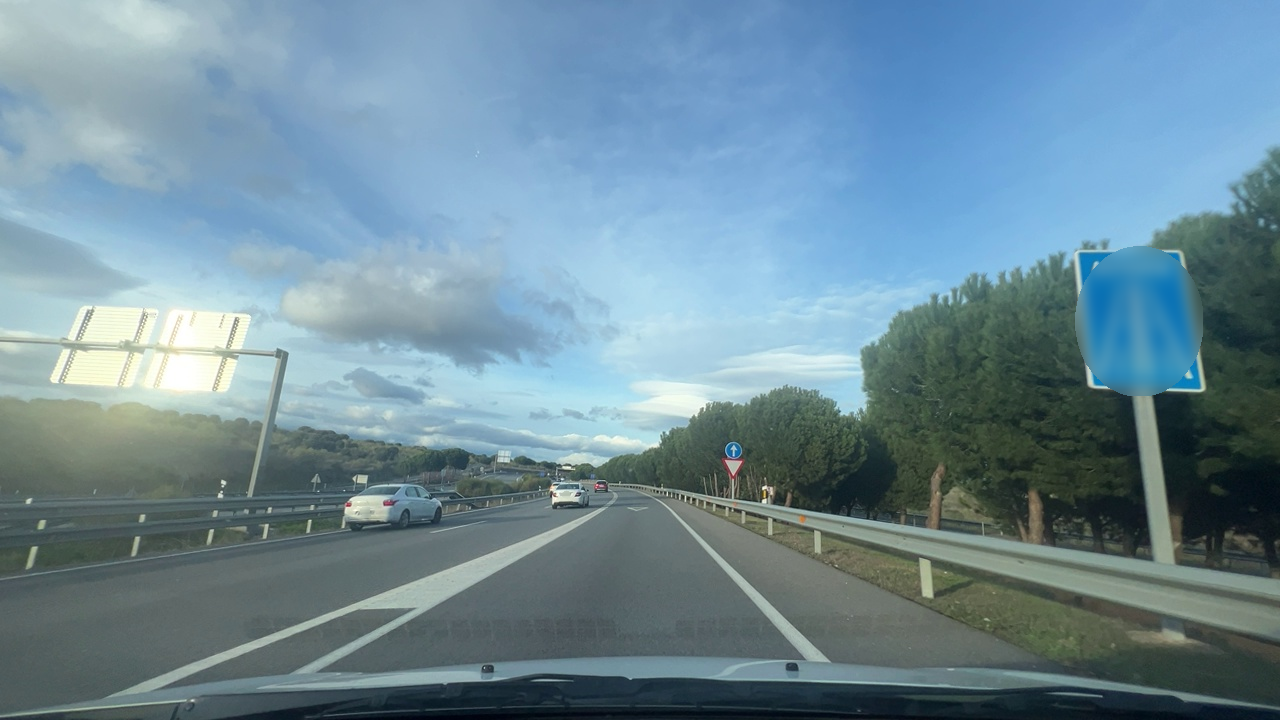
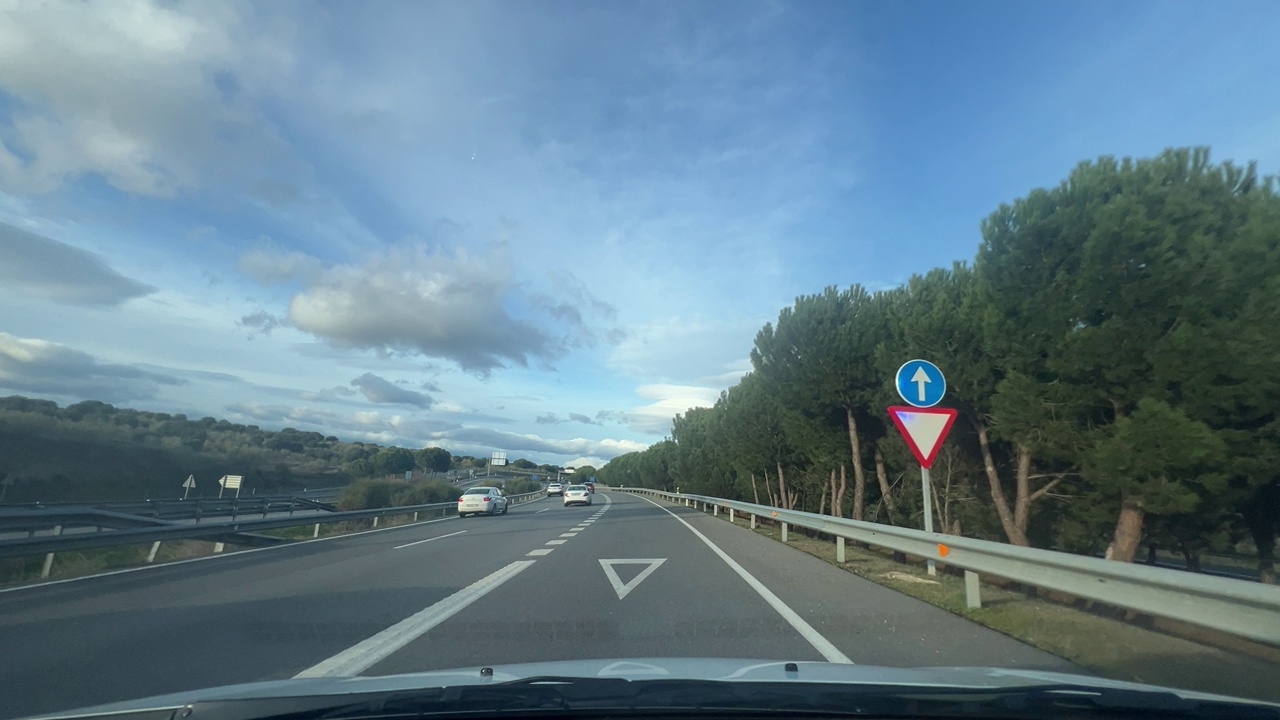
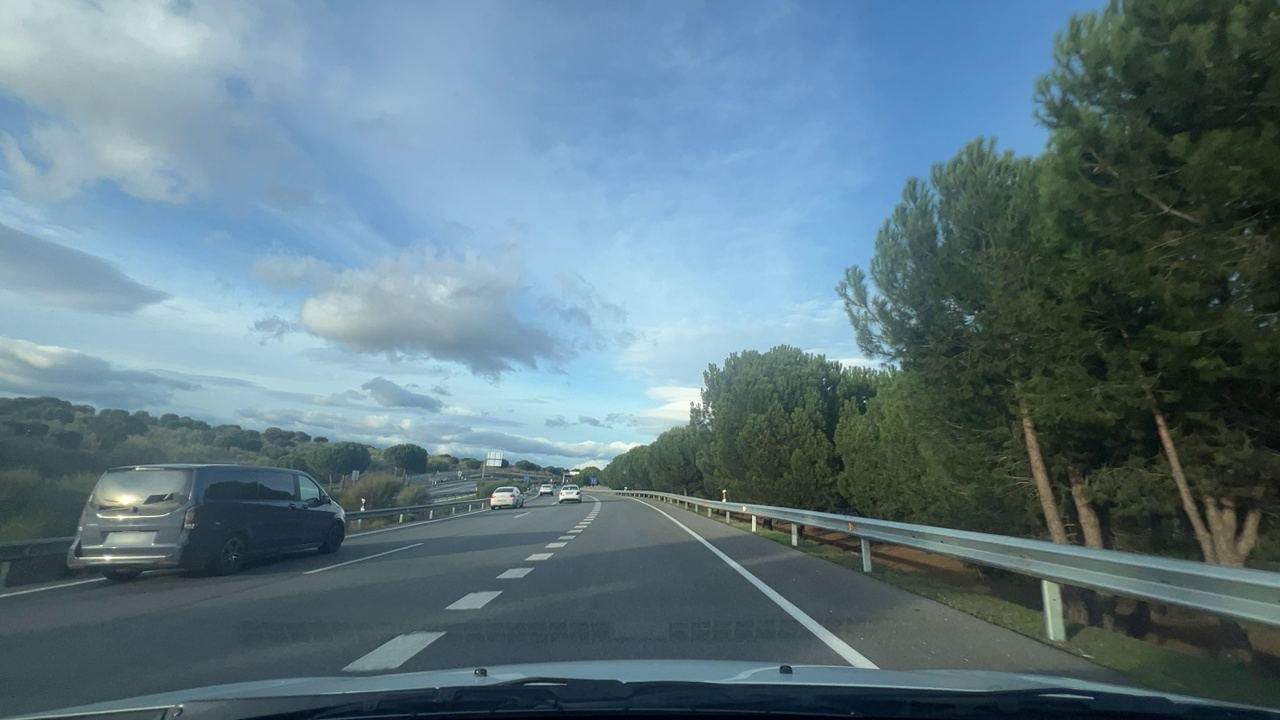
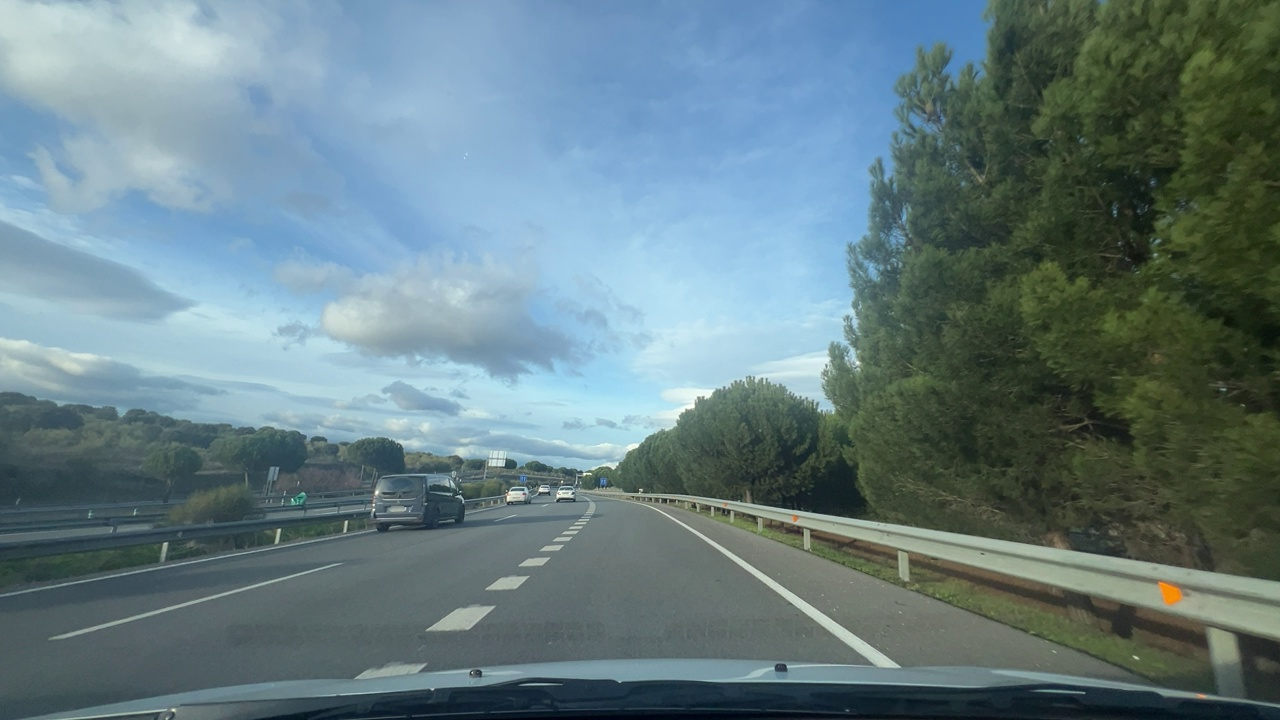
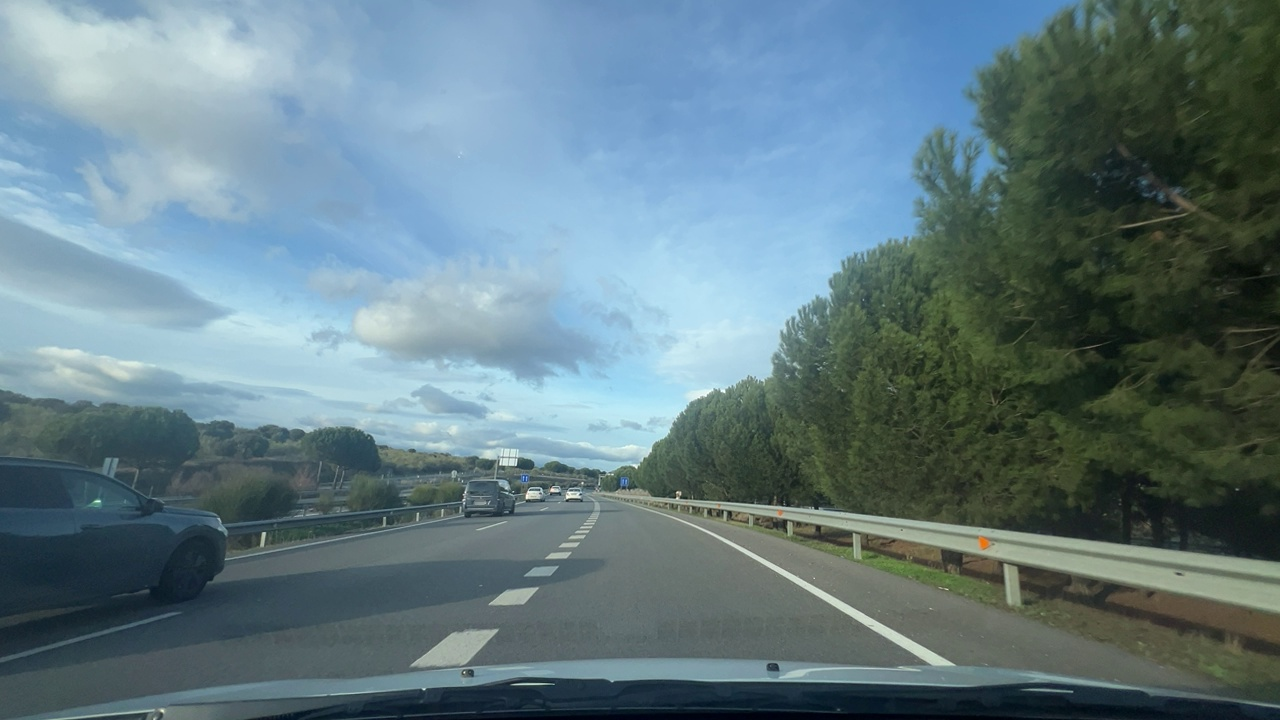
Situation: Merging lane
Question: Is the ego vehicle currently traveling within an acceleration or merge lane?
Answer: Yes
Reasoning: The lane widens with merge markings typical of an acceleration lane.

Situation: Merging lane
Question: Is there an adjacent acceleration lane merging into the ego lane?
Answer: No
Reasoning: The ego lane is the merging lane

Situation: Merging lane
Question: Do the outer lane markings of an adjacent lane converge into the ego lane?
Answer: No
Reasoning: The ego lane converts into the adjacent left lane